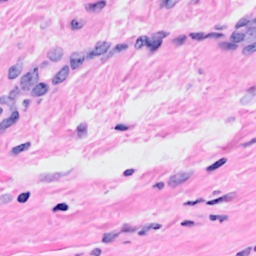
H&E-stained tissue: Breast